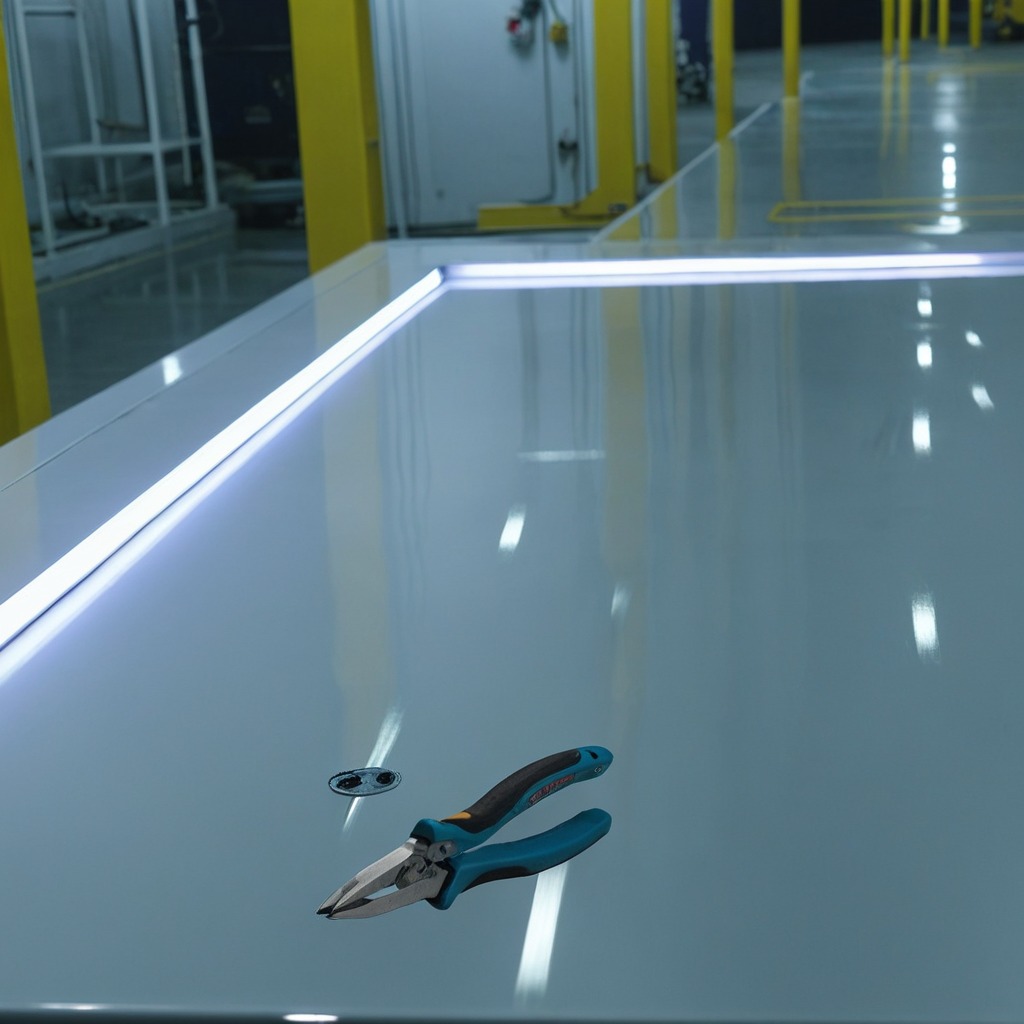
A plier lies on the table.